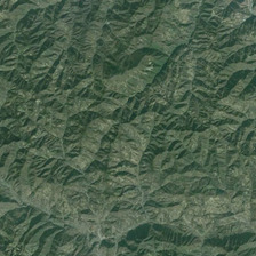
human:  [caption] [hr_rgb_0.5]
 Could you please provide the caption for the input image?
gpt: Mountains with long and narrow ridges traverse in this range.

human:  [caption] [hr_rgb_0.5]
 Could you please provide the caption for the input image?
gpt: A long, narrow ridge runs across the mountain range.

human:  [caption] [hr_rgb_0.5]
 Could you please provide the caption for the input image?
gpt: The yellow and green mountains have a texture.

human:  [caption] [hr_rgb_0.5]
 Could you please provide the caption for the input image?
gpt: The mountain of yellow and green has a consistency of the vein.

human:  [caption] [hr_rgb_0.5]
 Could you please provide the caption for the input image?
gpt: Yellow and green mountains have a vein texture.